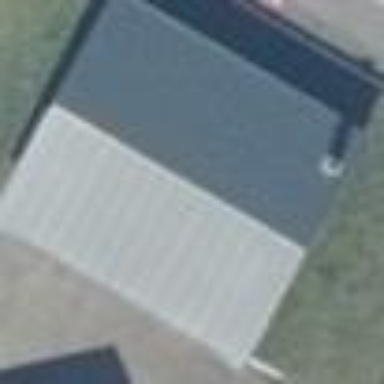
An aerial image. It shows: Building with gabled roof.